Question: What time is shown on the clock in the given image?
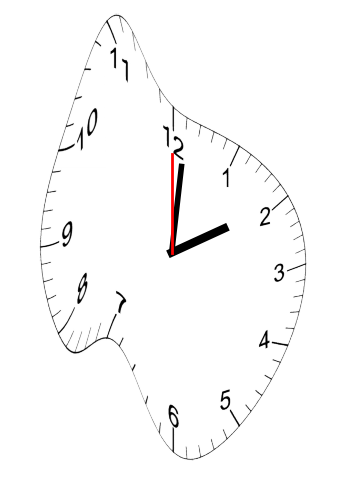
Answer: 02:01:00